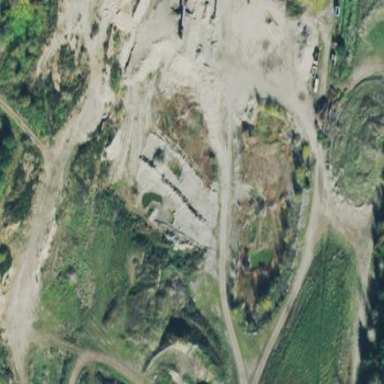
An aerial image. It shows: Quarry area.